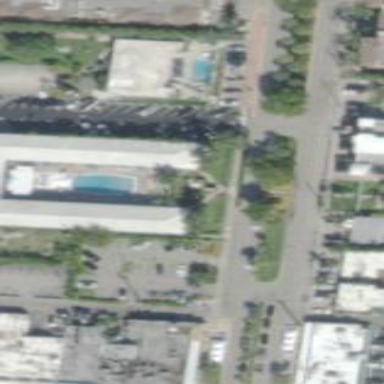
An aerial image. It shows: Building that is motel.